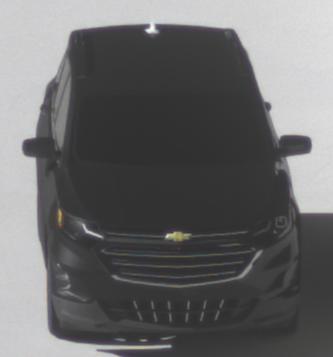
Make: Chevrolet
Model: Equinox
Detailed model: Gen. 2
Model produced from: 2015
Model produced until: 2017
Doors: 5
Color: black
Road condition: dry road
Daytime: morning or afternoon
Contrast: high contrast